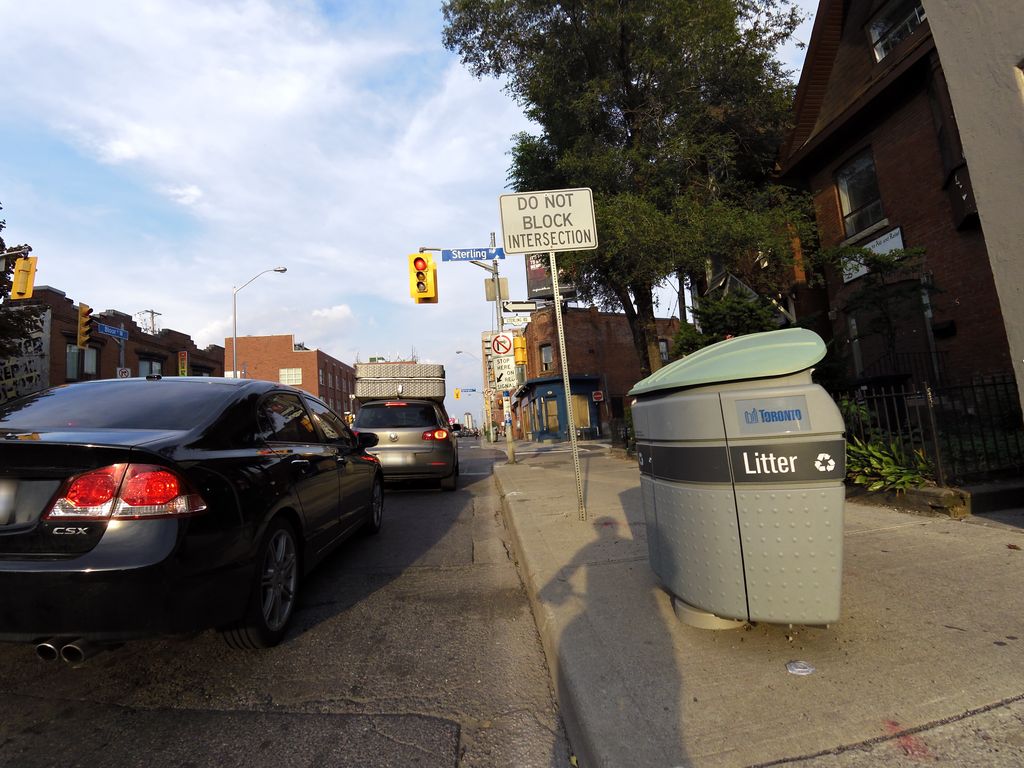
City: toronto